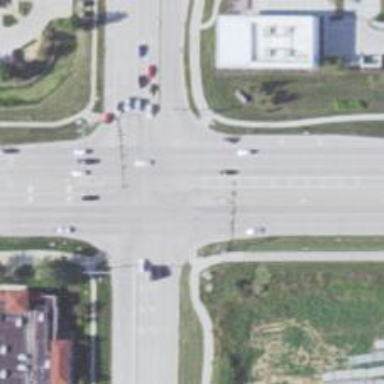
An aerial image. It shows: Crossing on the cycleway.